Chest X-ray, PA view. Patient: 53 years old, sex M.
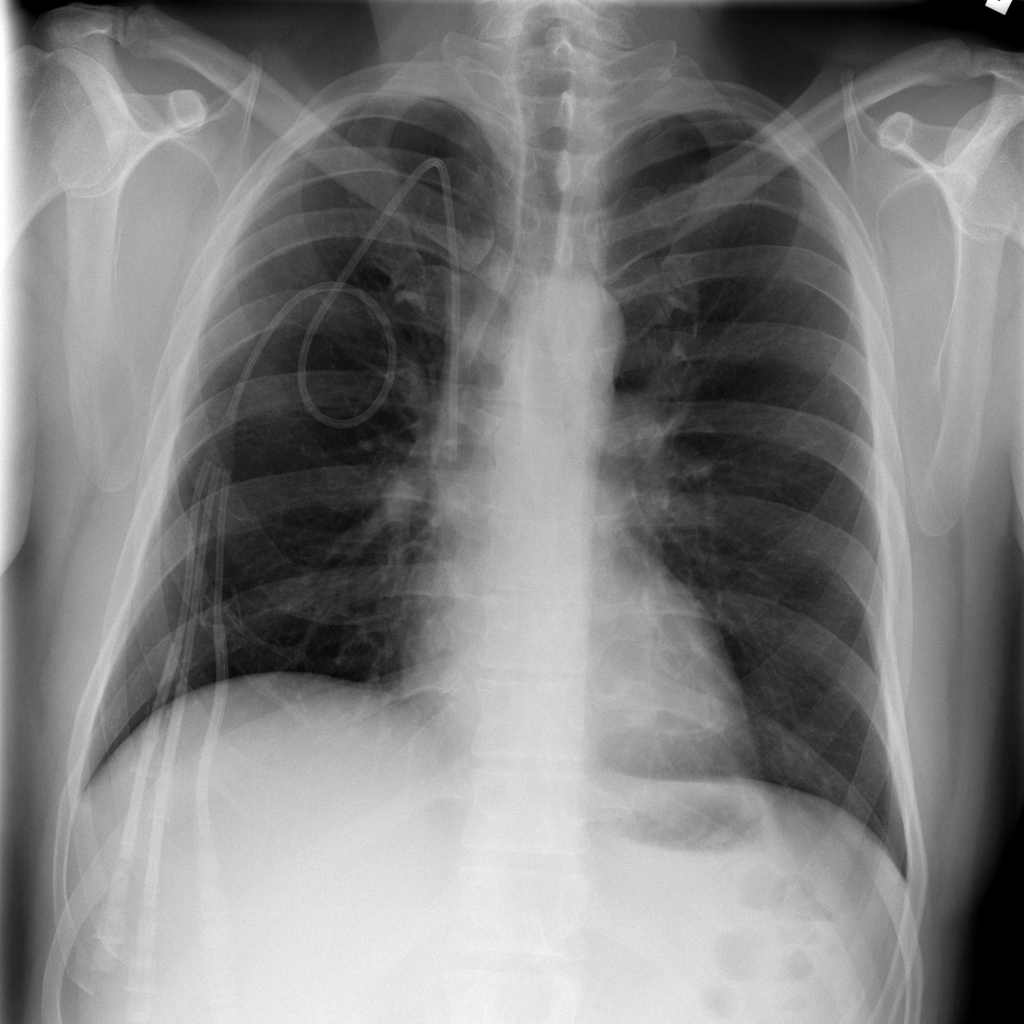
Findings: No Finding